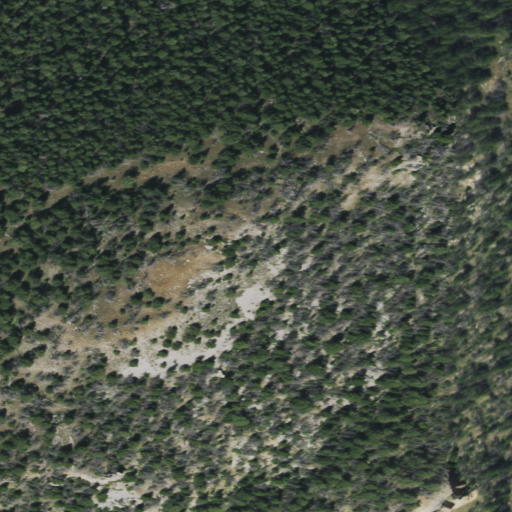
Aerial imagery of mountain in Wyoming named Black Butte containing evergreen forest and shrub